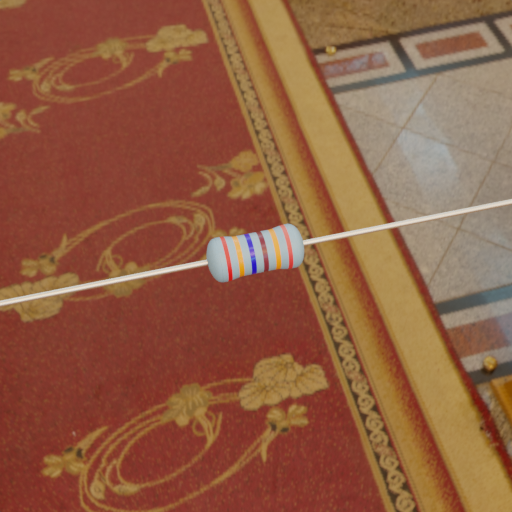
Resistor colour bands (in order): red, orange, blue, brown, orange, red